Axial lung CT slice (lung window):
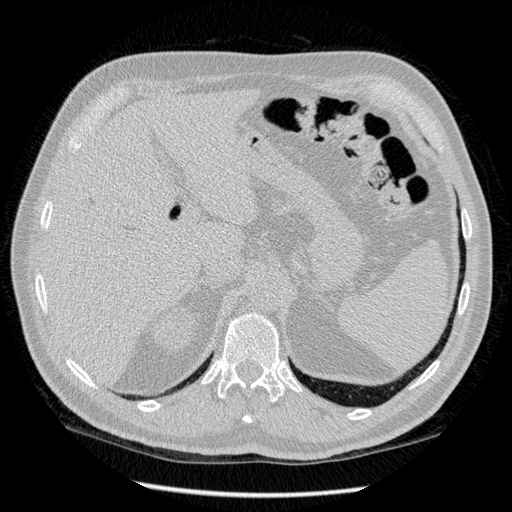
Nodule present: no